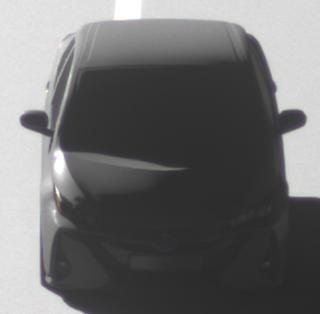
Make: Toyota
Model: Prius 1.8 Plug-In Hybrid
Detailed model: Prius (XW5) Plug-In
Model produced from: 2019/07
Model produced until: 2020/07
Doors: 5
Color: gray
Road condition: dry road
Daytime: morning or afternoon
Contrast: high contrast